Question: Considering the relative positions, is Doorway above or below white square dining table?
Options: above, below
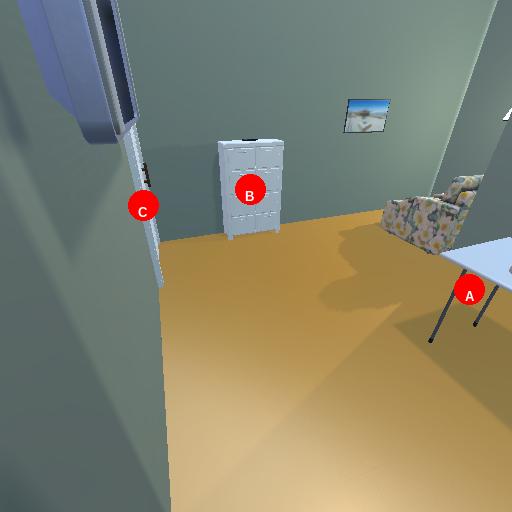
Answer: above